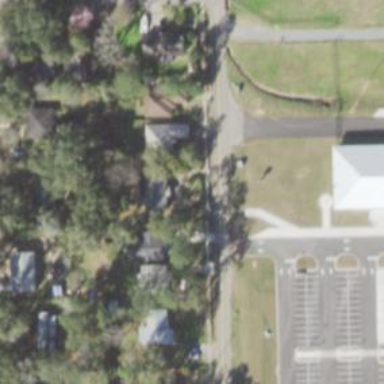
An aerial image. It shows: Entrance to school.